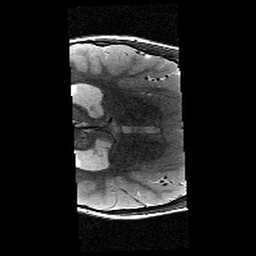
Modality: T2w
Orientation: axial
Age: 9
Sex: male
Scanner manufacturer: siemens
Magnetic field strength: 3 T
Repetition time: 9.23 s
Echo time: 0.067 s